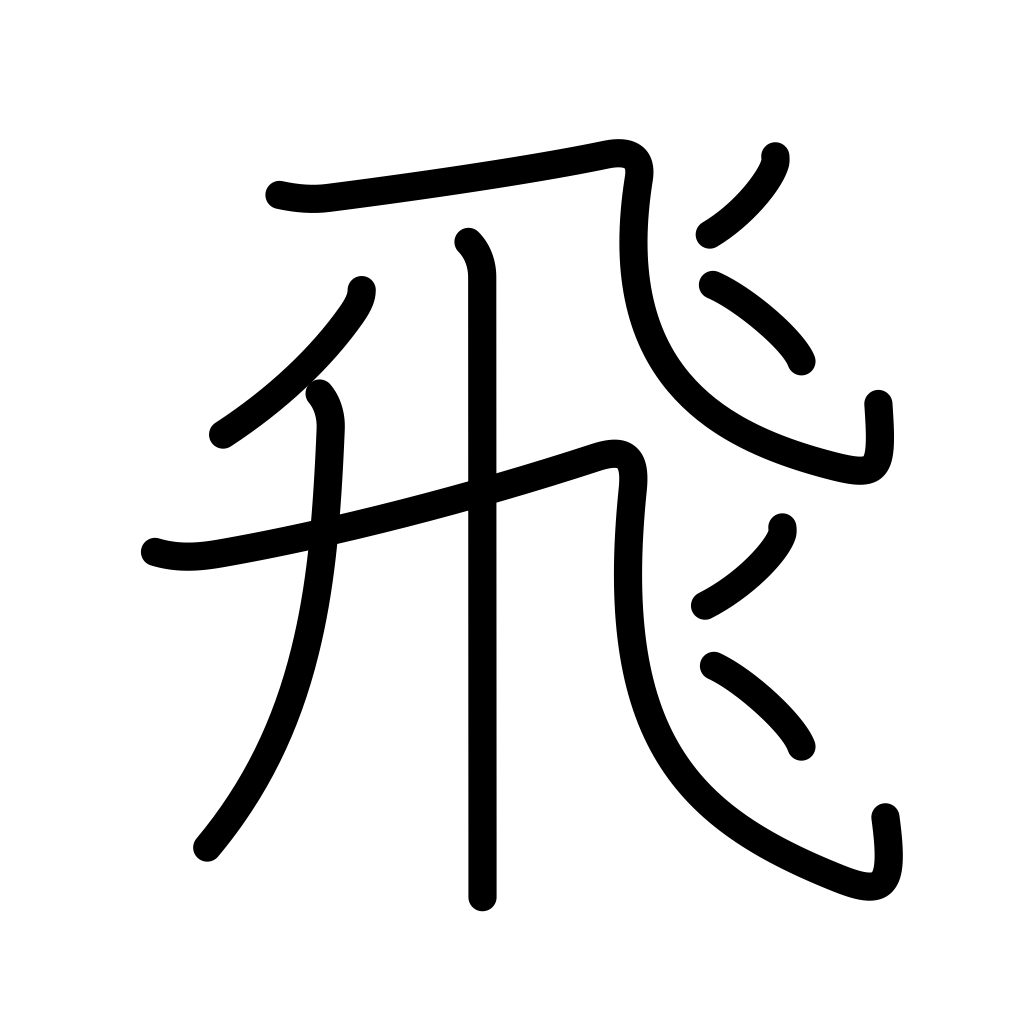
Meaning: fly, scatter